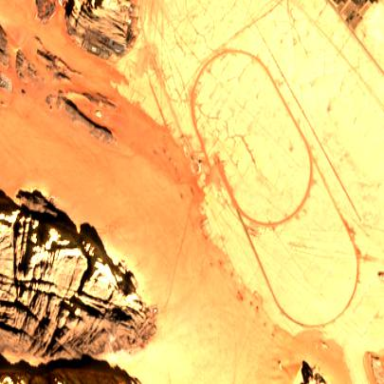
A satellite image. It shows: Stadium for camel racing.